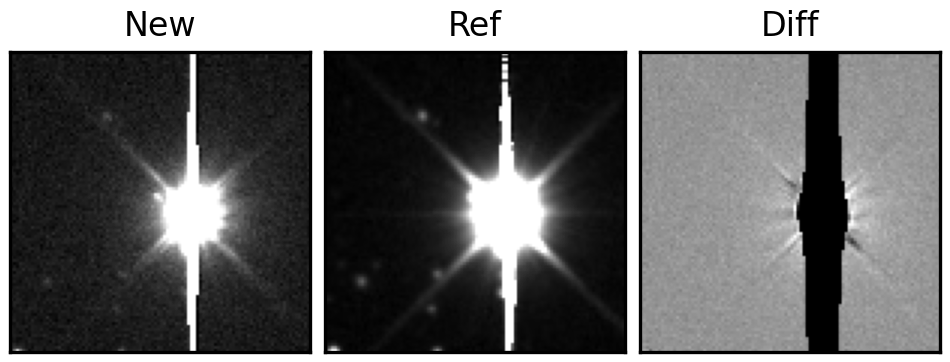
Label: bogus